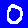
Digit: 0